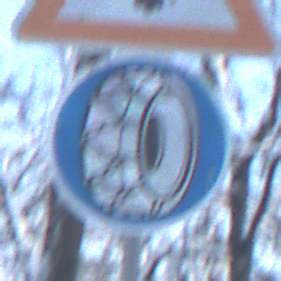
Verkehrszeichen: SchneekettenVorgeschrieben
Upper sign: SchneeOderEisglaette
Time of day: MorningAfternoon
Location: Outdoor (Nature)
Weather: Clear
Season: Winter
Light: Natural